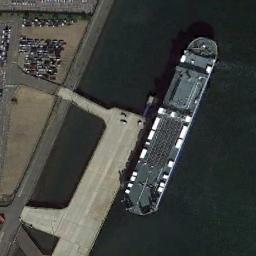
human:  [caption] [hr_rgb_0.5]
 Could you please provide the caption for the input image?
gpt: The cargo ship is docked at the dock and a parking lot is on the bank .

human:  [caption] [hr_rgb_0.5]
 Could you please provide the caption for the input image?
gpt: There is a ship in the blue water on the shore .

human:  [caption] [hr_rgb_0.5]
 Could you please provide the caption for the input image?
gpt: A blue ro-ro ship docked at the dock with neatly lined cars .

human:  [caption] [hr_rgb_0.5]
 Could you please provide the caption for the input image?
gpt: There are many cars beside the ship .

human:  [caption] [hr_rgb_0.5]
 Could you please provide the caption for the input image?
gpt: The ship is at the harbor .